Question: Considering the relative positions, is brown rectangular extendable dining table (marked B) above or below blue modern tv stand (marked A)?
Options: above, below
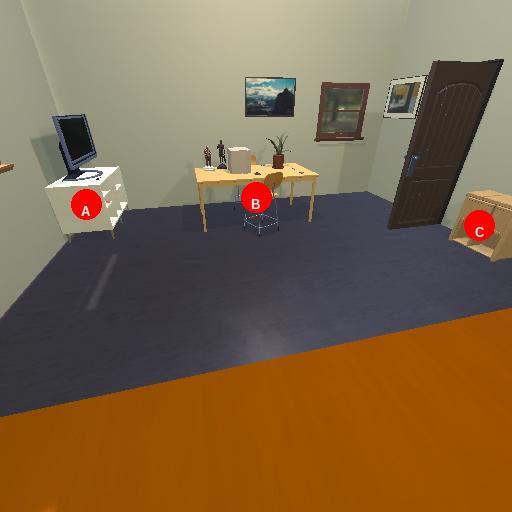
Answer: above